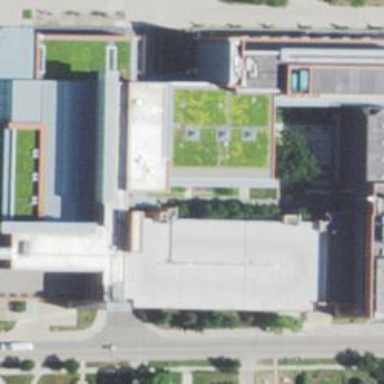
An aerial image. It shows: University.